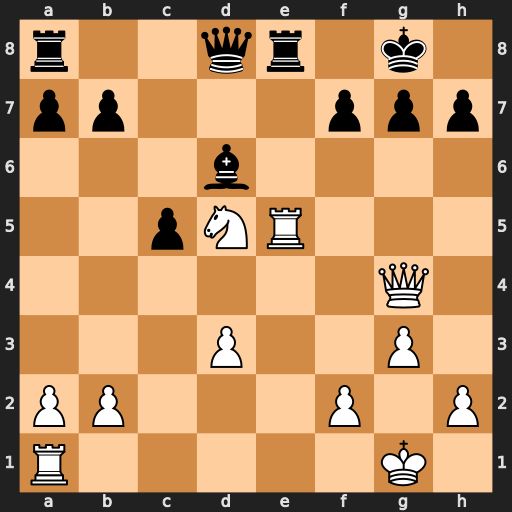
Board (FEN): r2qr1k1/pp3ppp/3b4/2pNR3/6Q1/3P2P1/PP3P1P/R5K1
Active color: w
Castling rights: -
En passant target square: -
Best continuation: Rxe8+ Qxe8 Nf6+